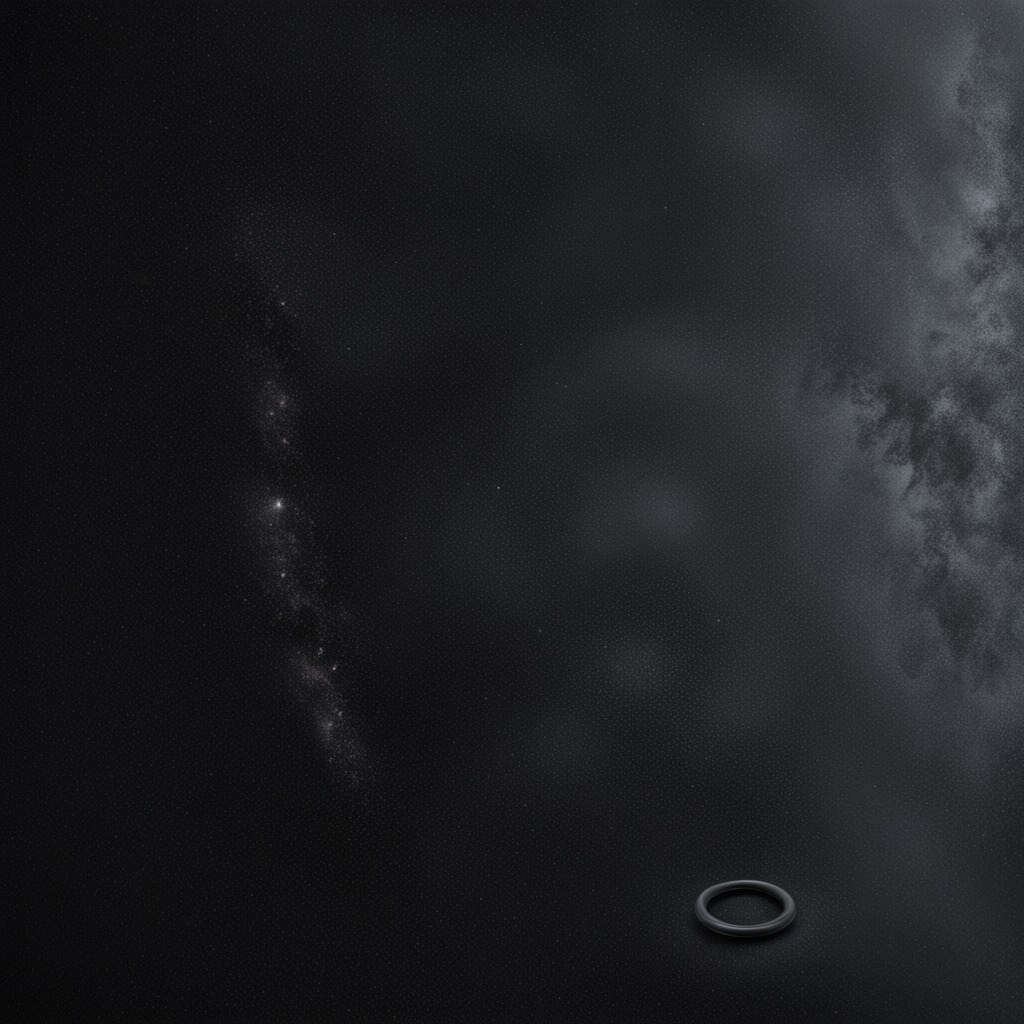
A rubber O-ring is lying on the granite tabletop.